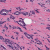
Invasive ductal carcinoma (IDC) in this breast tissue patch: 1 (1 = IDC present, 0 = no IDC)